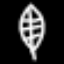
Label: leaf